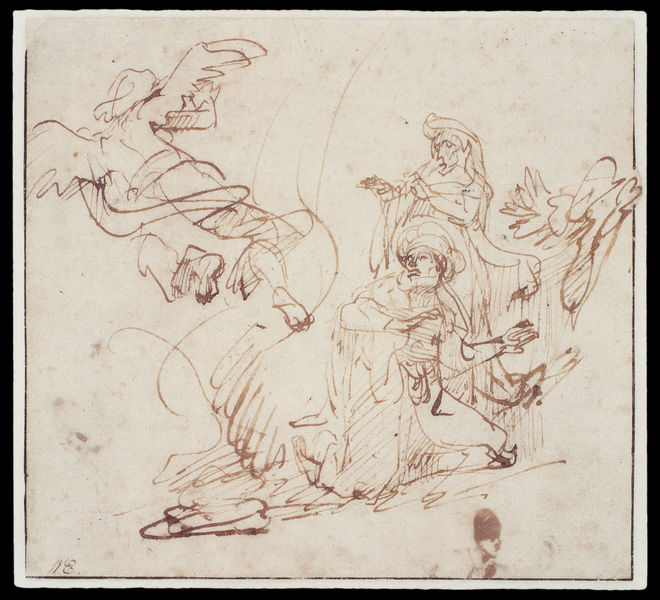
Titel: Das Opfer des Manoah
Künstler: Harmensz van Rijn Rembrandt
Institution: Berlin, Staatliche Museen, Kupferstichkabinett
Schlagwörter: flügel, gruppe, hand, mann, weiß, männer, skizze, zeichnung, fliegen, engel, füße, papier, sepia, angst, knie, tusche, fuss, schrecken, fleck, wurst, könige, turban, hirten, rötel, verkündigung, schreck, morgenland, skizziert, überraschung, skiziert